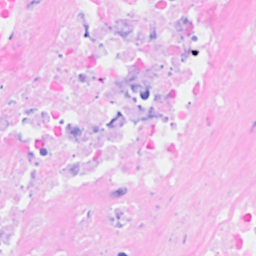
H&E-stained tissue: Breast